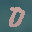
Label: 0